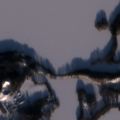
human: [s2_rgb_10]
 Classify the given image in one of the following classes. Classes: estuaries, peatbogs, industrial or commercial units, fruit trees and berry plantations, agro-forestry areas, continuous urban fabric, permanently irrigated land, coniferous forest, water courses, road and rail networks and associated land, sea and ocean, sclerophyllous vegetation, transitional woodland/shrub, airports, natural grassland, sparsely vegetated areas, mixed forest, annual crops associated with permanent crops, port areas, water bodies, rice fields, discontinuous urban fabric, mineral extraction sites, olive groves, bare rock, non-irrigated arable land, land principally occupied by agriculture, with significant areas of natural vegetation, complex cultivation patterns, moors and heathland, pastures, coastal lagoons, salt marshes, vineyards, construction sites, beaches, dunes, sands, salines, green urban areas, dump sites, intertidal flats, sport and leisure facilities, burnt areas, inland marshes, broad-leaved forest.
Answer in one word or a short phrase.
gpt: land principally occupied by agriculture, with significant areas of natural vegetation, coniferous forest, mixed forest, water bodies